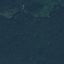
Land use / land cover: Forest